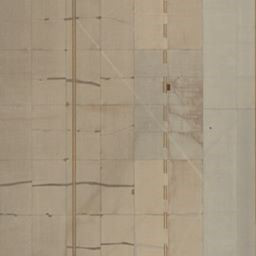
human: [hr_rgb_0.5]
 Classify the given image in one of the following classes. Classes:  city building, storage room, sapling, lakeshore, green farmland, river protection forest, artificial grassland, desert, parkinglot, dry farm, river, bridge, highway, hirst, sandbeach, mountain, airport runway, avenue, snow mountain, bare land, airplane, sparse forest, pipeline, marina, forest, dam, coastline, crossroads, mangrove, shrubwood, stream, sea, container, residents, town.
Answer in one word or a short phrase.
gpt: airport runway